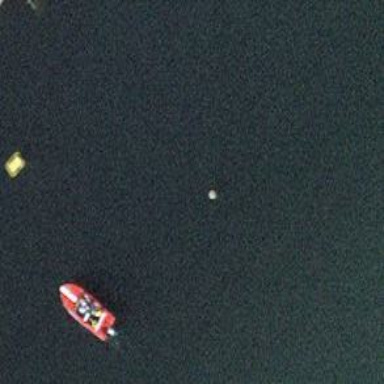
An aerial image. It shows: Buoy that is man-made.